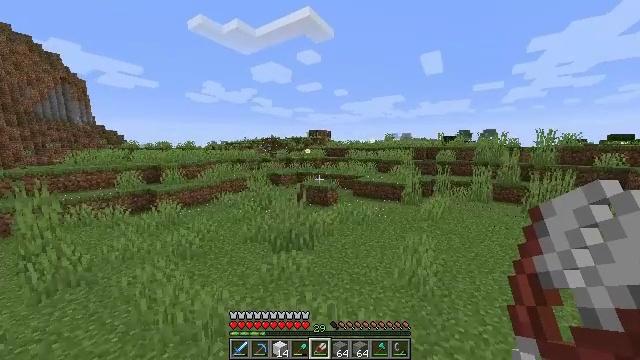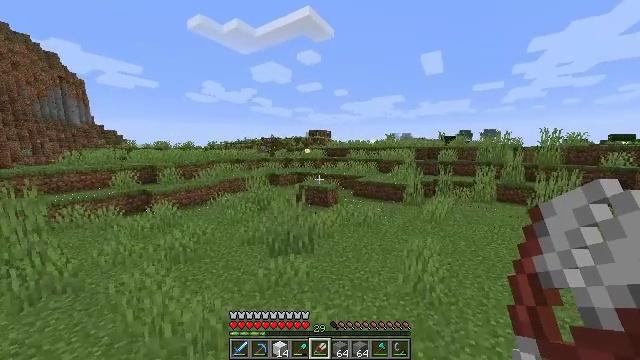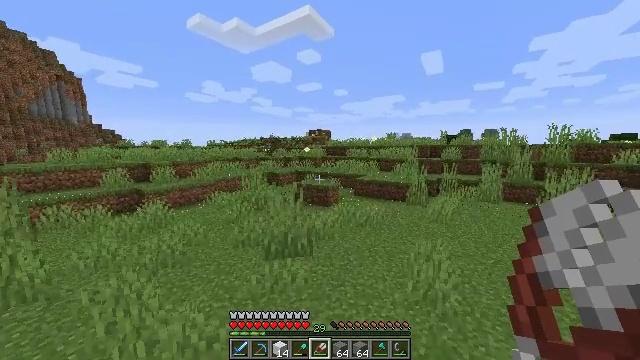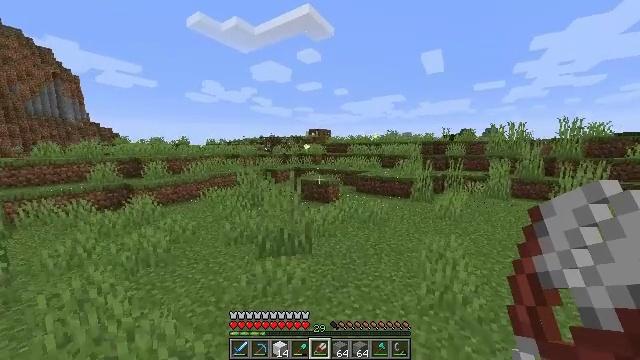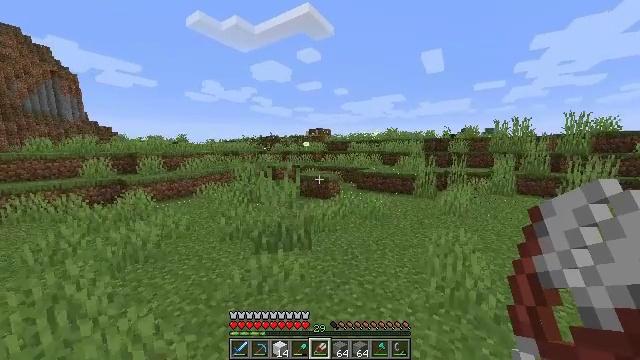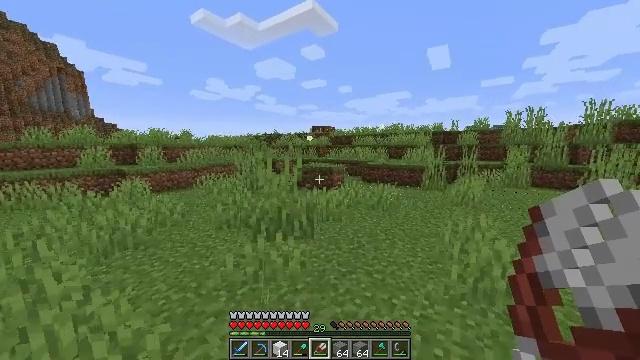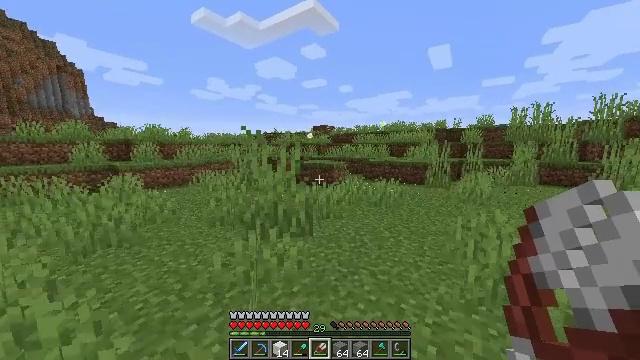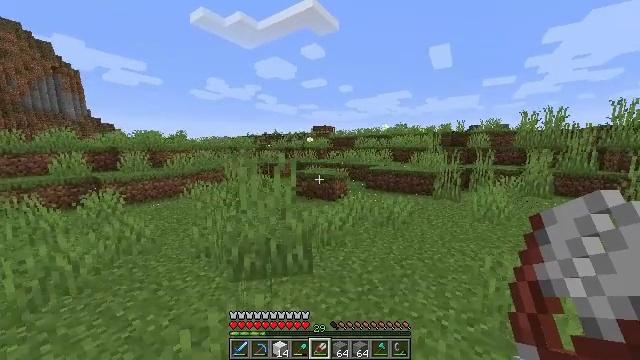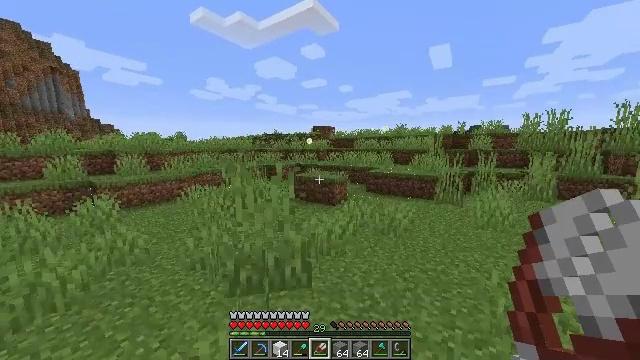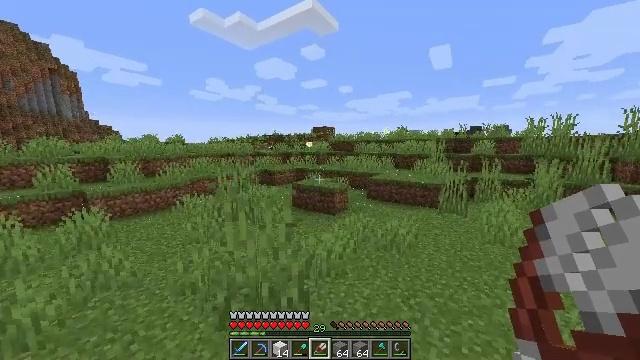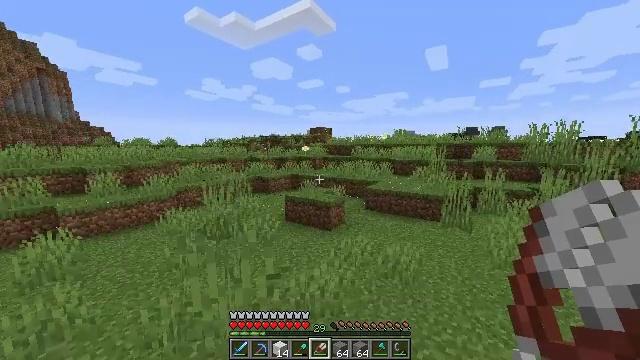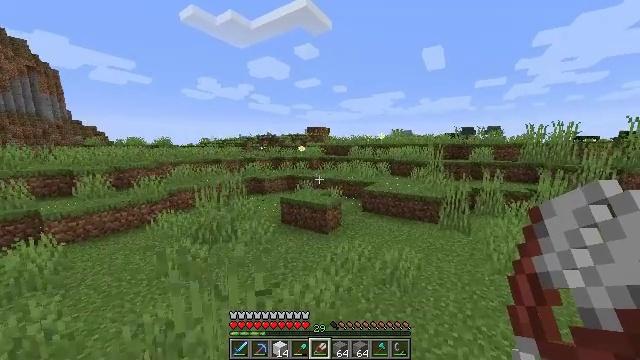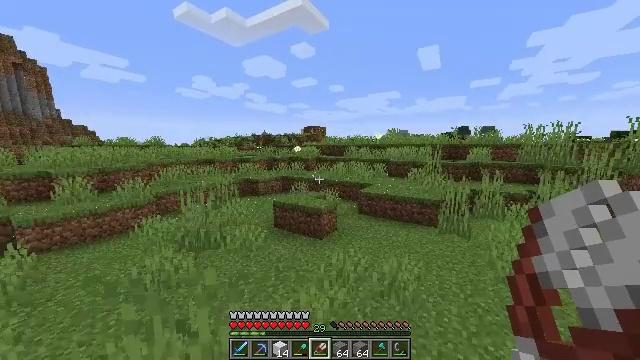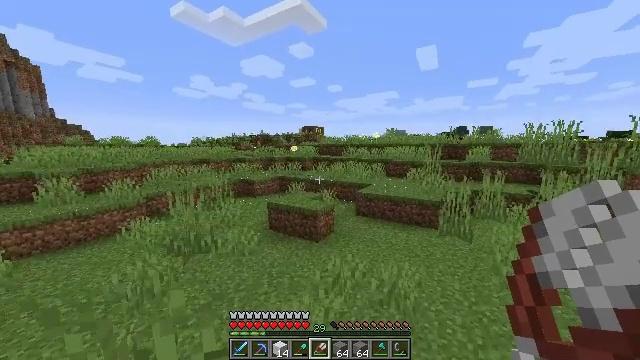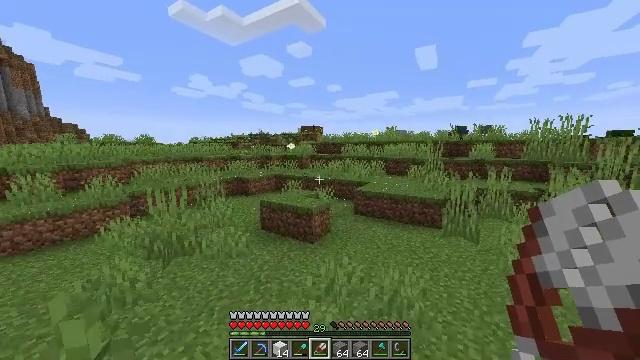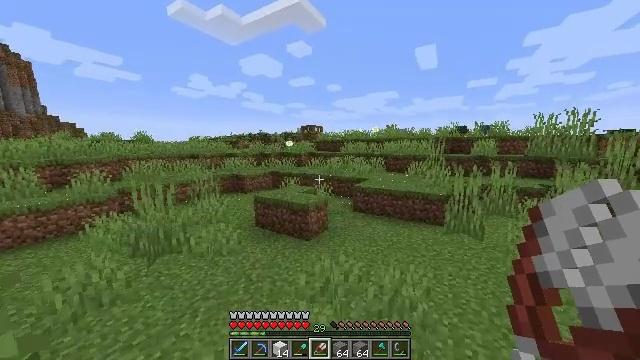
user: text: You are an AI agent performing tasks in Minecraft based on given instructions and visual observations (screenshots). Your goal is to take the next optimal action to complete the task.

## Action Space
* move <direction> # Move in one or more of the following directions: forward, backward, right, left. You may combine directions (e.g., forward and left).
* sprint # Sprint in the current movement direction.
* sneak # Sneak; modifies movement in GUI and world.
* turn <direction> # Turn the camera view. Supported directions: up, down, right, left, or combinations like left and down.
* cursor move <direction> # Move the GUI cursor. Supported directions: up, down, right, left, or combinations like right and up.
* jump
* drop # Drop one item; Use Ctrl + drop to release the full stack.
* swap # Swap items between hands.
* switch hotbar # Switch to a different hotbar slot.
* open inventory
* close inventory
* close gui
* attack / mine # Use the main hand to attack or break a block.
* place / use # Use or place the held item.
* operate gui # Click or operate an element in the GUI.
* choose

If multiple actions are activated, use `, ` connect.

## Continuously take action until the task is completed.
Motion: motion action
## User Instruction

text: Kill the sheep.
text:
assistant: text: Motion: move forward, jump
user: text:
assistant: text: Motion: move forward, jump
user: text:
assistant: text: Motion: move forward, jump
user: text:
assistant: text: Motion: move forward, jump
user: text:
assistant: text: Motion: move forward, turn left, jump
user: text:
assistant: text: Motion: move forward, jump
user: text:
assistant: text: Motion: move forward, jump
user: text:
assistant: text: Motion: move forward and move right, jump
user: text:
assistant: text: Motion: move forward and move right, jump
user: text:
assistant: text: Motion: move forward and move right, jump
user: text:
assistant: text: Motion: move forward and move right, jump
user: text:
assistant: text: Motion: move forward and move right, jump
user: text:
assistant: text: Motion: move forward and move right, jump
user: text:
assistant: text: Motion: move forward and move right, jump
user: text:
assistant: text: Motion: move forward and move right, jump
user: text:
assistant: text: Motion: move forward, jump
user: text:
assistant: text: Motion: move forward, jump
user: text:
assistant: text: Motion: move forward, jump
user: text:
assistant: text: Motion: move forward, jump
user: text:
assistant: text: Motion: move forward and move right, turn right and down, jump
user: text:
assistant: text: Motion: move forward and move right, turn right, jump
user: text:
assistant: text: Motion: move forward and move right, jump
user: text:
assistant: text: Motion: move forward, jump
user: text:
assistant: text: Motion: move forward, jump
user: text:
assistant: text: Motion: move forward, jump
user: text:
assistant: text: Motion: move forward, jump
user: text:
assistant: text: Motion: move forward, jump
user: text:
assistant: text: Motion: move forward, turn right, jump
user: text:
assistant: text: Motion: move forward, turn right, jump
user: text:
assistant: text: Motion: move forward, turn right, jump